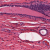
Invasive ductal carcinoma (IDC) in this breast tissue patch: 0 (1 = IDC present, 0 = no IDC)